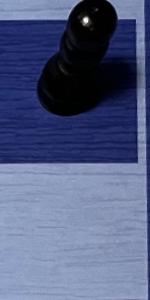
Label: Empty